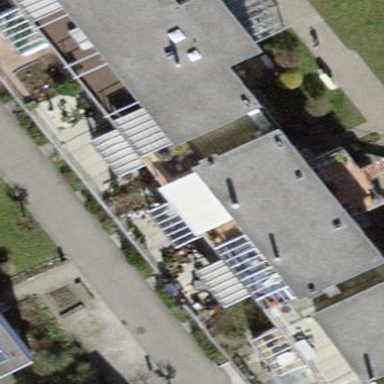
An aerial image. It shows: Apartment building with flat roof.